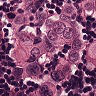
Metastatic tissue present: yes